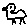
Label: bird